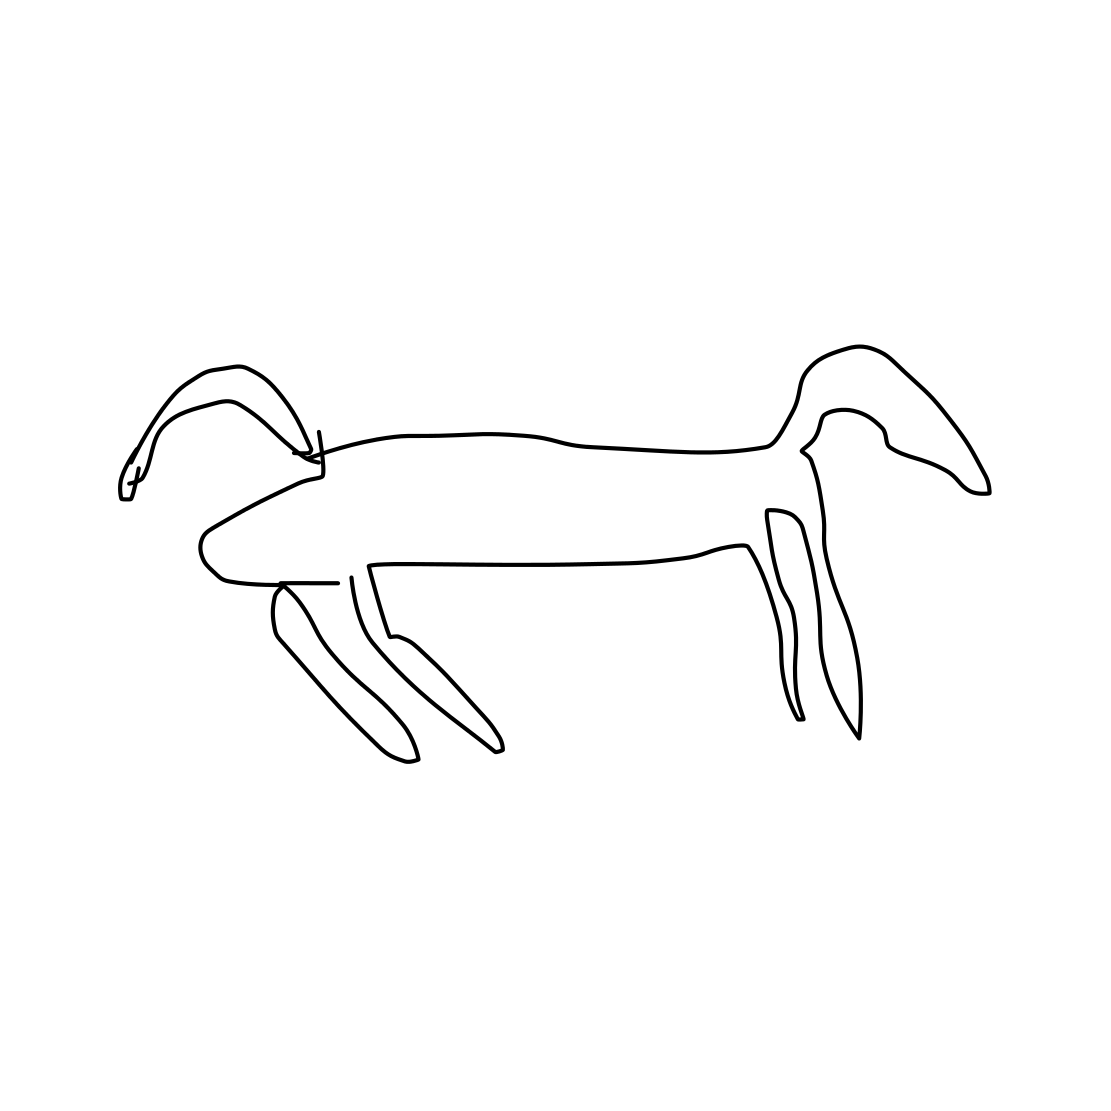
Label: horse